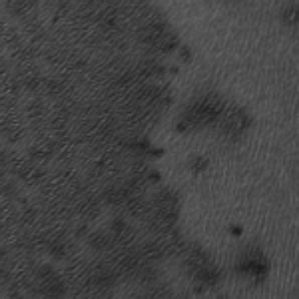
Label: frost